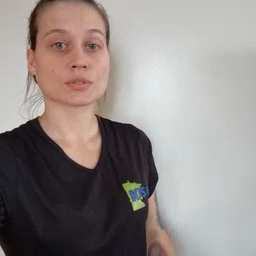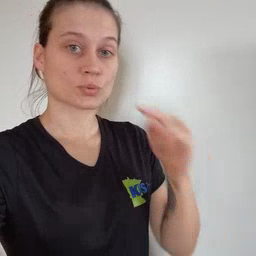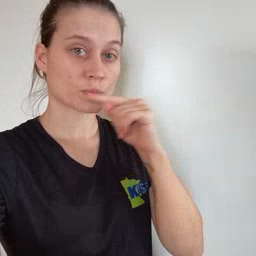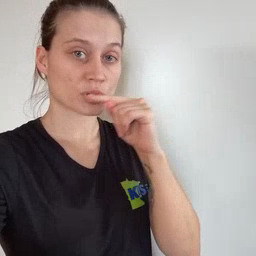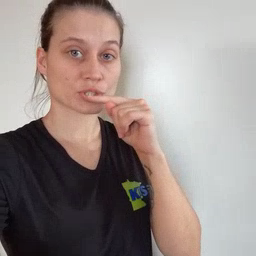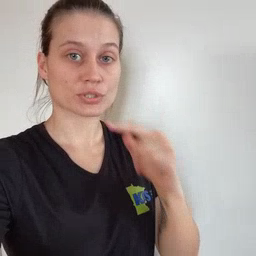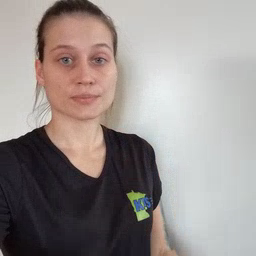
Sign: toothbrush